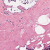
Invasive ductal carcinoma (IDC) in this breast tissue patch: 0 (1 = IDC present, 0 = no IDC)